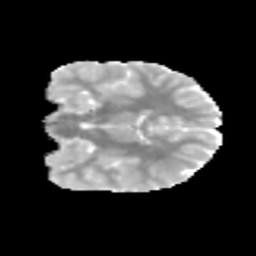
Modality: MD
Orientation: coronal
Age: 11
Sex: male
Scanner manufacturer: siemens
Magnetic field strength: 3 T
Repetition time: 3.8 s
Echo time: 0.07 s